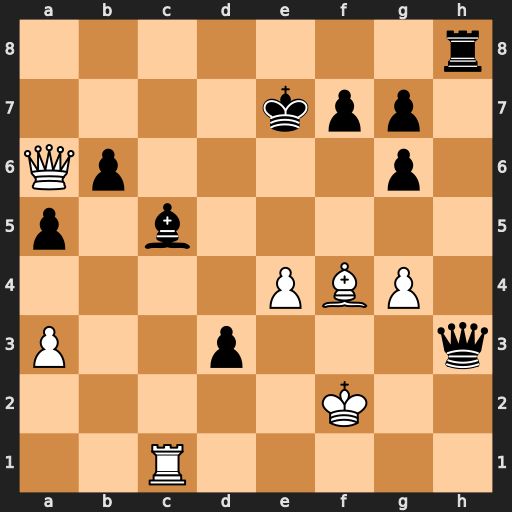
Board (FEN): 7r/4kpp1/Qp4p1/p1b5/4PBP1/P2p3q/5K2/2R5
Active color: w
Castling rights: -
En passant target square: -
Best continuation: Rxc5 Qh4+ Bg3 Qf6+ Ke3 bxc5 Qb7+ Ke8 Qb5+